Question: View <URL> in a WebKit-based browser like Chrome or Safari and then compare it to what you see when you view it in a non-webkit based browser like Firefox or Internet Explorer.
You will see that they're obviously not the same. Below is Chrome on the left and Firefox on the right:
The reason for this is that the fallowing small CSS markup is interpreted differently by WebKit compared to how every other browser interprets it:
'''
span.upArrow.menu{
margin: 36.1% 0 0 12.5%;
}
'''
More exactly: WebKit interprets 36.1% not as 36.1% of the page width but rather 36.1% of the element width or height.
The reason for using percentages in the first place is because the site scales up and down depending on the scale of the screen. This piece of code is for the menu. So the site as it is now looks fine if you use the default browser on an Android or iPhone. But there's a huge ugly triangle in the middle of the content on a Windows phone or if the user uses Opera or Firefox.
So my question then becomes. Is there any way to work around this bug in WebKit?
If it's possible one could write separate markup for webkit and non-webkit browsers. But perhaps even better would be to find a solution which works in both cases.
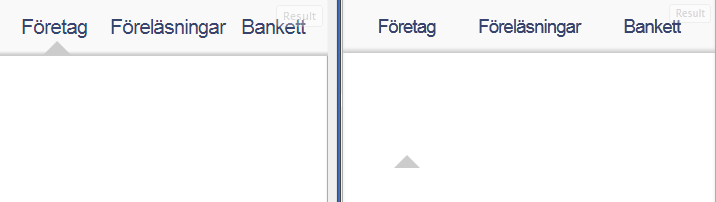
Answer: Take a look <URL>.
I've changed the approach slightly, setting the menu items to 'position: relative' and positioning your arrows rather than adding a margin to achieve the layout.
Here's the updated CSS (remove the additional 'div' and 'span' from the selectors, they aren't necessary):
'''
.menuButton{
display: inline-block;
width: 32%;
padding: 2% 0;
position: relative;
}
.upArrow.menu{
bottom: 0;
left: 50%;
margin-left: -15px;
}
'''
The negative margin matches the border width of your arrow, ensuring it will always be in the exact centre whatever else happens with your layout.